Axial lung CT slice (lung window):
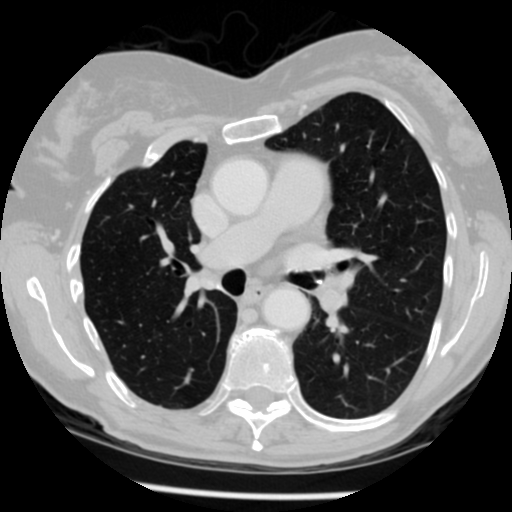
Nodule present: no